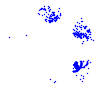
Particle: pion